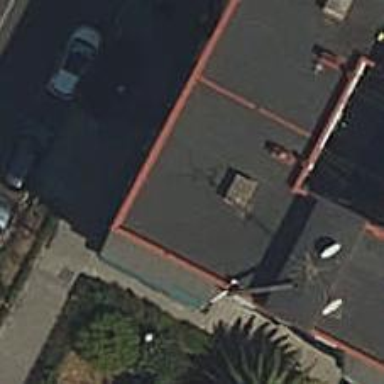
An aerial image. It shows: Café.